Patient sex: M
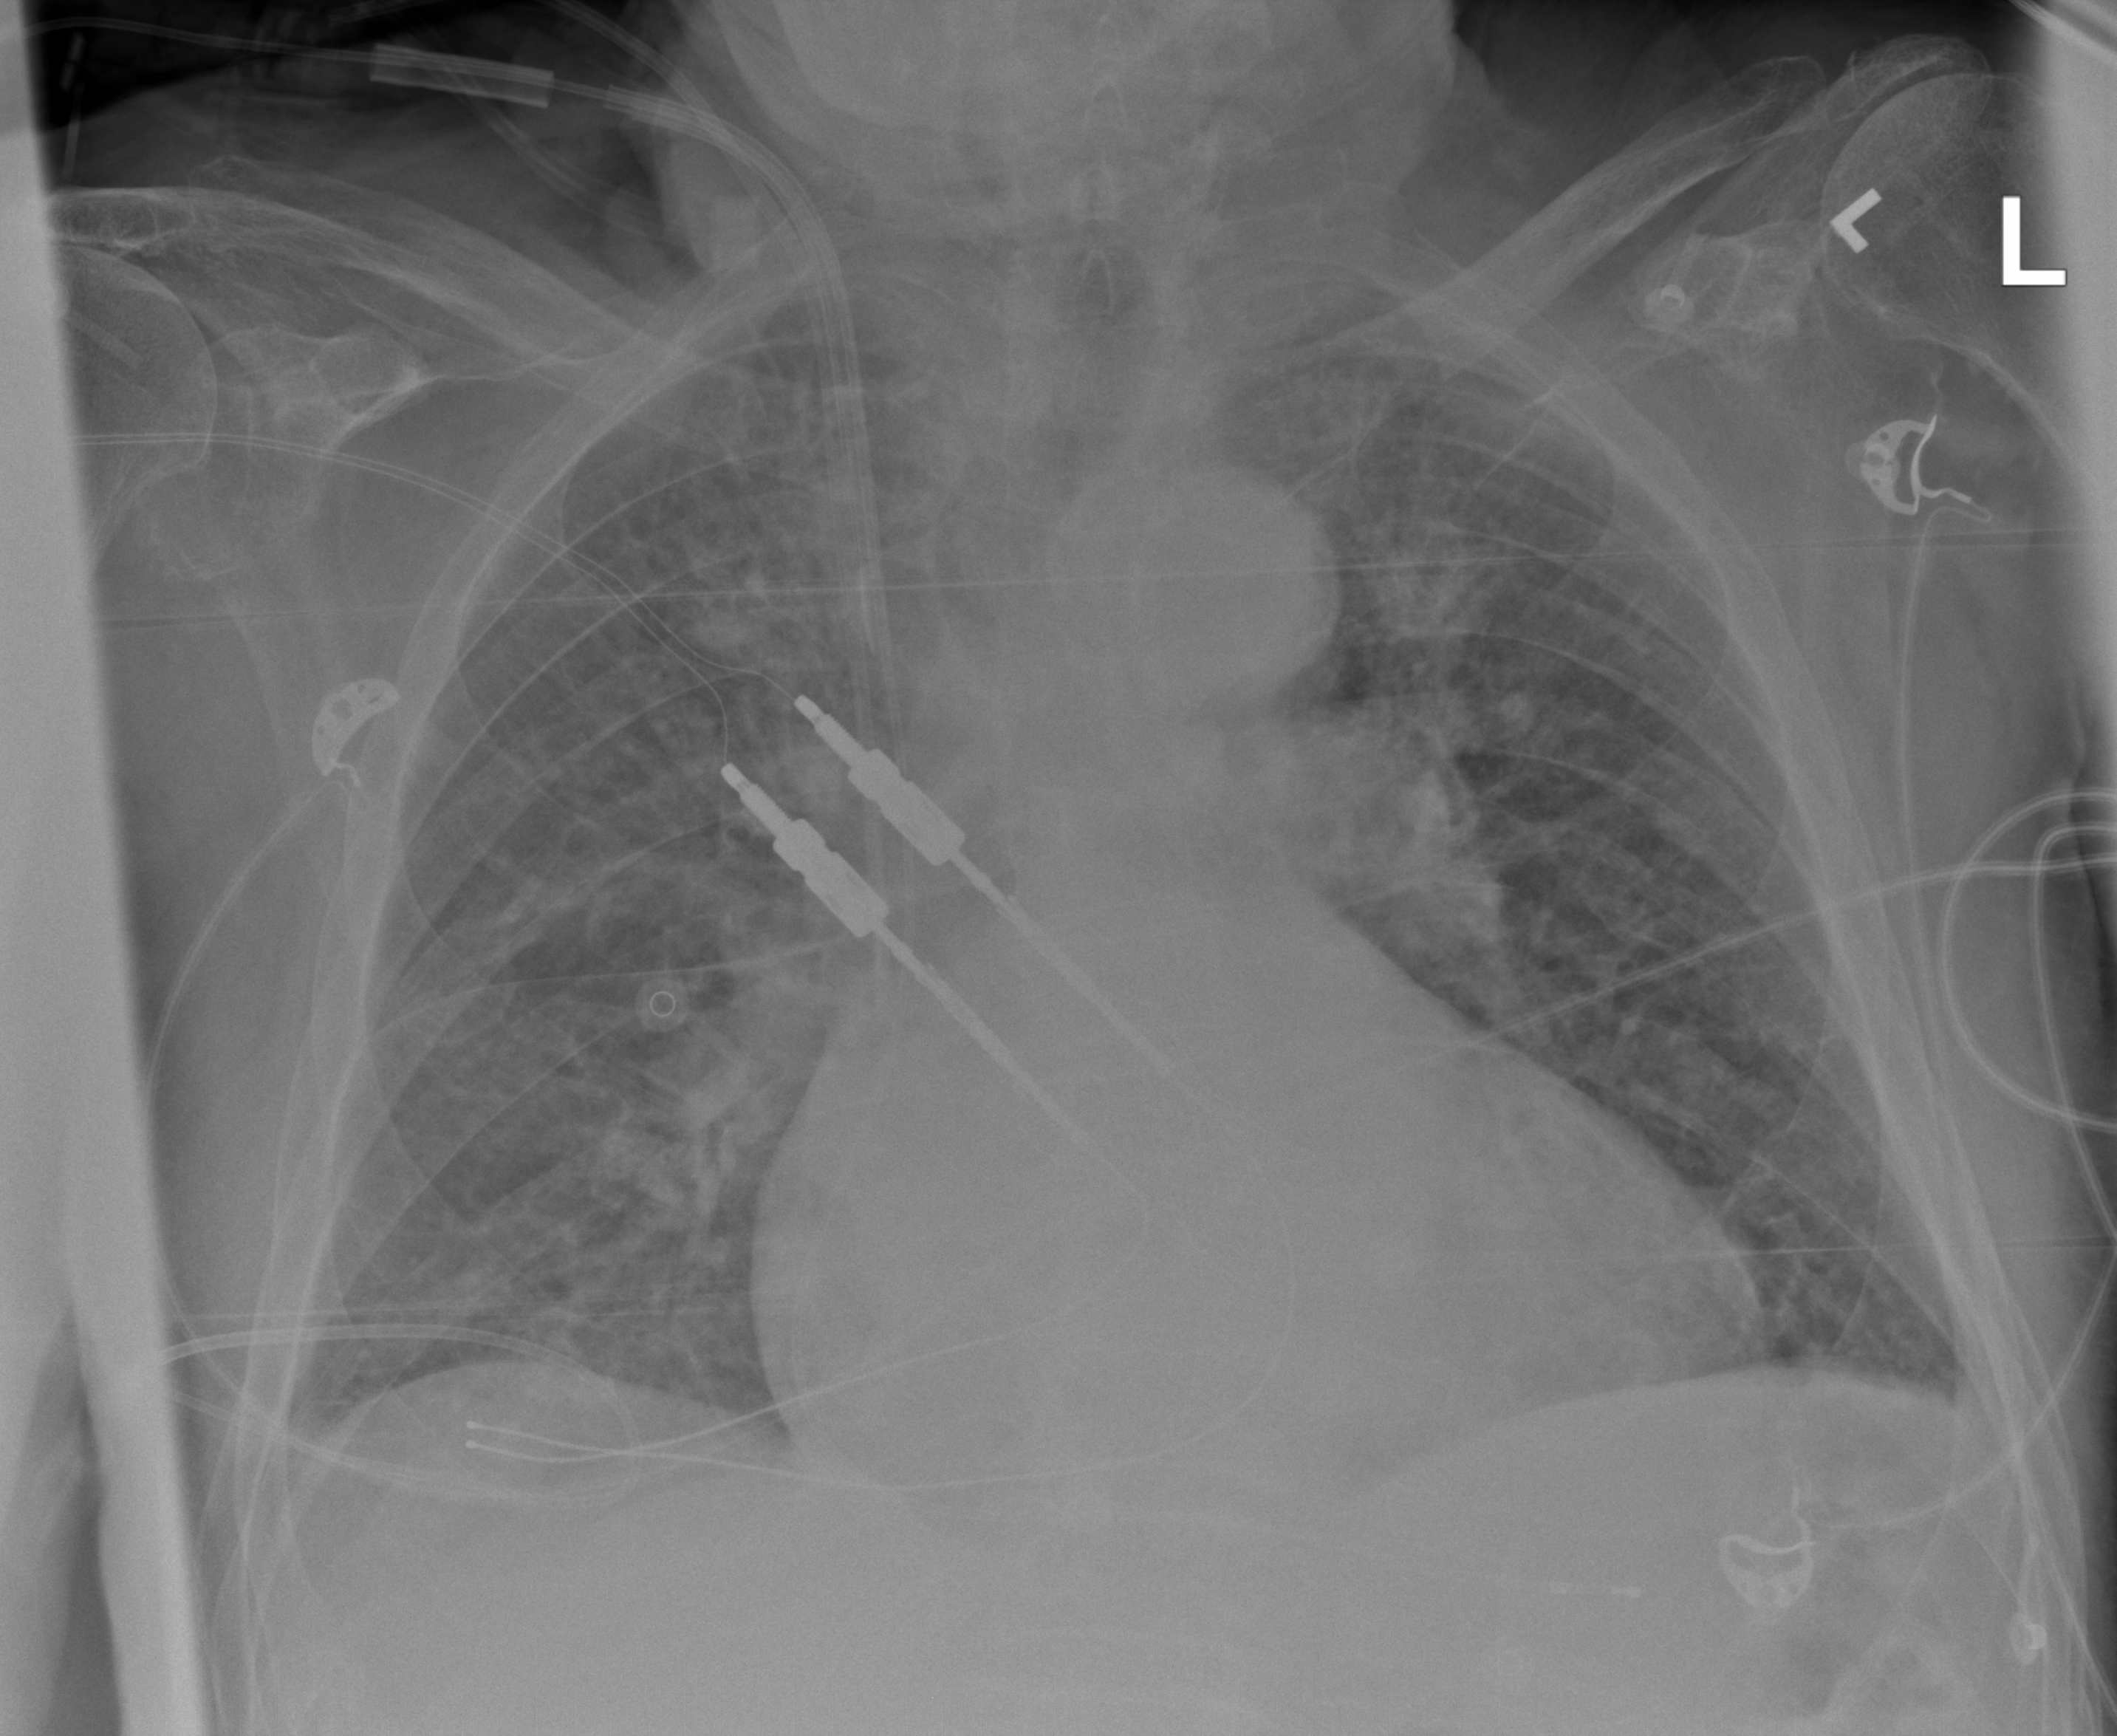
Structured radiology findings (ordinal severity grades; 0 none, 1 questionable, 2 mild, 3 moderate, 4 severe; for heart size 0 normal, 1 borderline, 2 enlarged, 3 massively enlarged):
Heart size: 2
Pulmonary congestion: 2
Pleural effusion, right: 2
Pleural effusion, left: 2
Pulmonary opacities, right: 0
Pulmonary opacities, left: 0
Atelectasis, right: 2
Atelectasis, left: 2